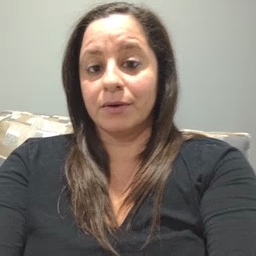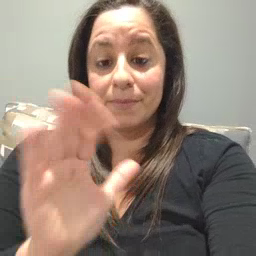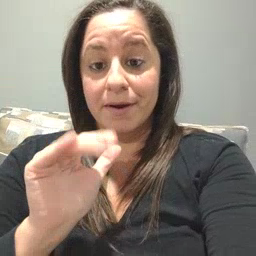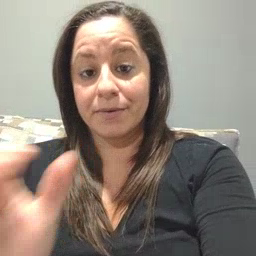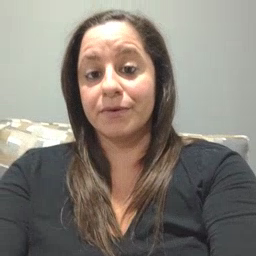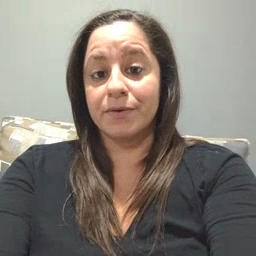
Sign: bye